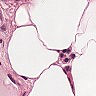
Metastatic tissue present: no